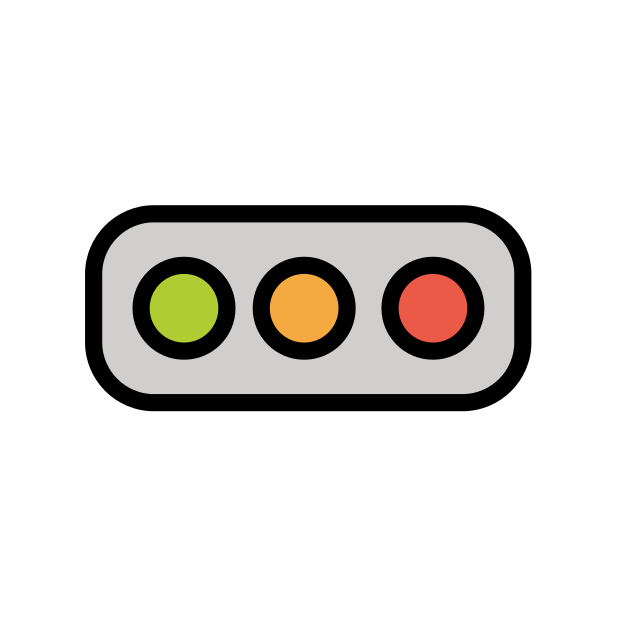
Emoji: 🚥
Name: horizontal traffic light
Unicode: 0x1f6a5